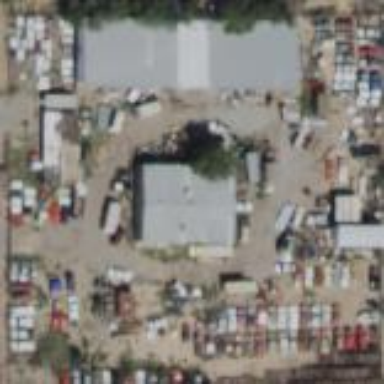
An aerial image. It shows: Industrial area with scrap yard surrounded by fence.